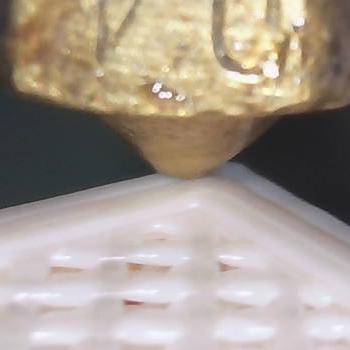
Flow rate: 89%